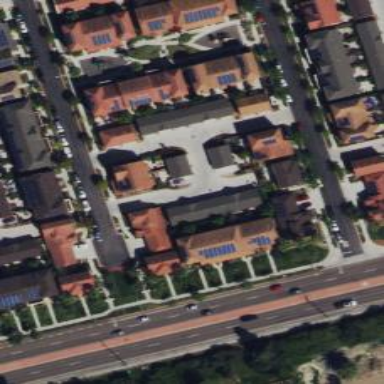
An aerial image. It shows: Alleyway designated as service road.